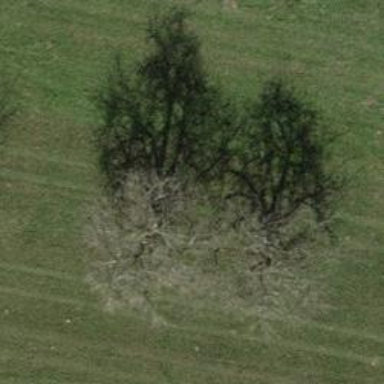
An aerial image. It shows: Single tag "natural: tree."